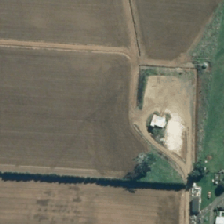
Land cover: shortrotation_cropland